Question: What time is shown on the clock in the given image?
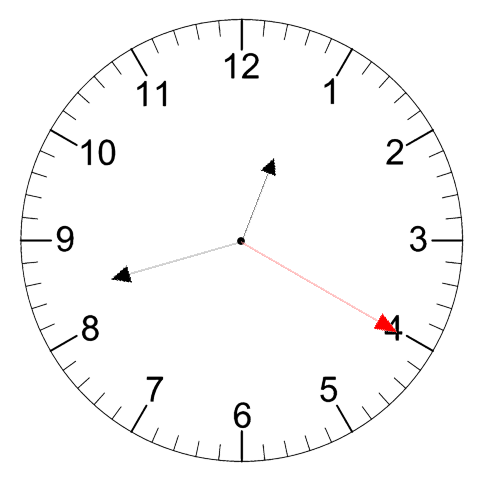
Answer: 12:42:20